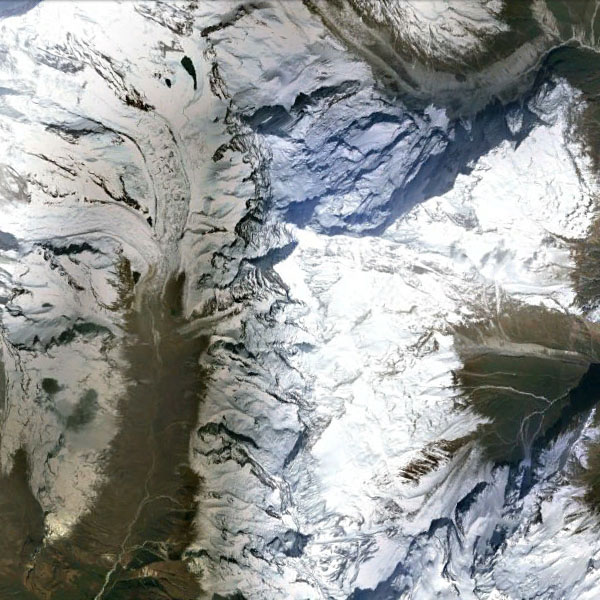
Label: Mountain